Question: I have multiple div tags which is line up like ordered list and show only titles when page onload.
I want to show hidden area but
1 - Hidden text expand/collapse when OnMouseOver and OnMouseOut
2 - Hidden text stay visible when click on that div
i really appreciate for any help, i have spend my whole day to find something useful but non-of them worked.

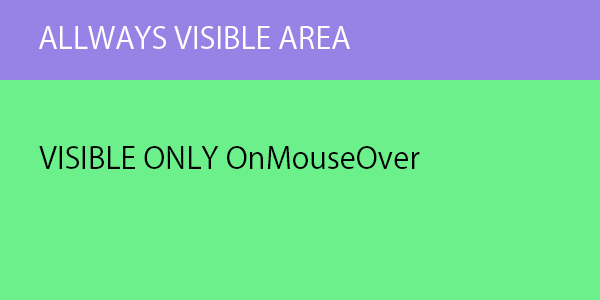
Answer: I think you need a accordion like structure.. Please check this <URL> , this might helps you..